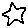
Label: star